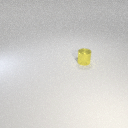
small yellow metal cylinder